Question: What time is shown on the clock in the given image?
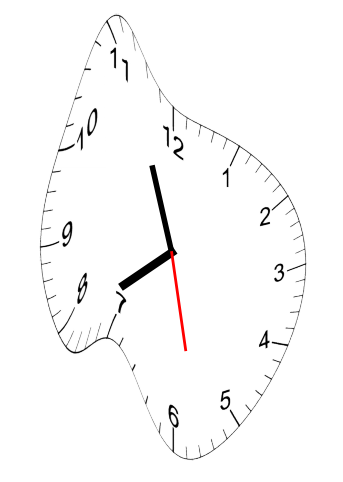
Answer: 07:56:28